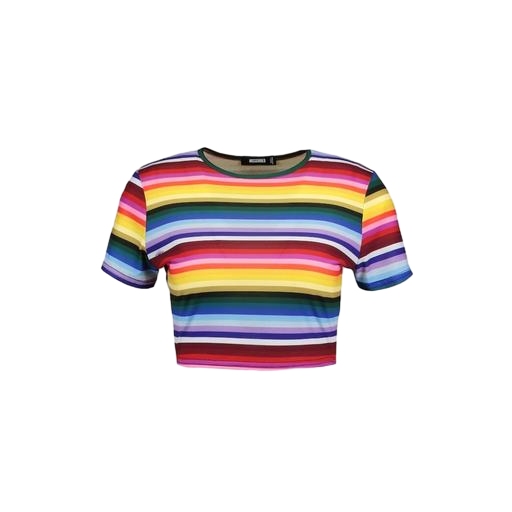
multicolor crop tee, multicolor women's crop, multicolor tess t-shirt, white background